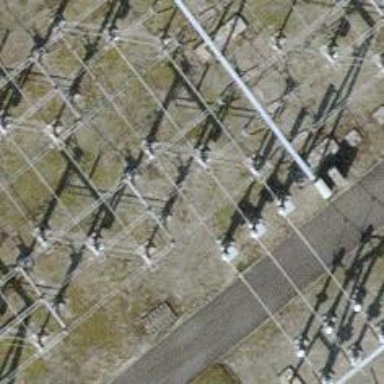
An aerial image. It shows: Busbar power line.